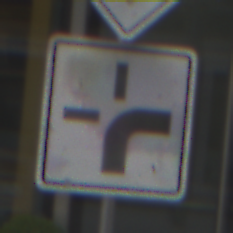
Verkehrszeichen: VerlaufVorfahrtsstrasse3
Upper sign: Vorfahrtsstrasse
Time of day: Midday
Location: Outdoor (Urban)
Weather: Overcast
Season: NotSpecified
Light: Natural